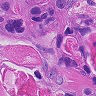
Metastatic tissue present: yes